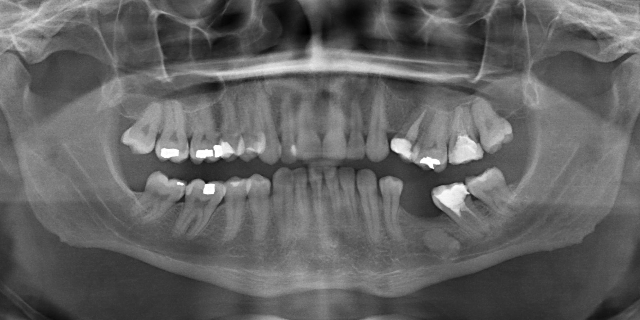
adult